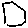
Label: hexagon